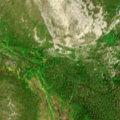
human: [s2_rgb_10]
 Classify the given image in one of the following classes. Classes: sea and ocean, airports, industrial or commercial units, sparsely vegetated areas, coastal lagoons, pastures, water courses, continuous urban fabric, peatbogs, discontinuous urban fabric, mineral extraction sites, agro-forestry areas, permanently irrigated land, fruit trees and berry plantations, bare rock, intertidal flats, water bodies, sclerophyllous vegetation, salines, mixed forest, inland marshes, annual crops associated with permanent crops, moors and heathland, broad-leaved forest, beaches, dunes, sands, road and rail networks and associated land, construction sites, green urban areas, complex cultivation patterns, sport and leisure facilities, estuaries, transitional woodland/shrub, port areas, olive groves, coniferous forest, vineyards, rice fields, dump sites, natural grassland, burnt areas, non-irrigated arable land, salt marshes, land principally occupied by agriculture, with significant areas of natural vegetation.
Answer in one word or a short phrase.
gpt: coniferous forest, moors and heathland, bare rock, peatbogs